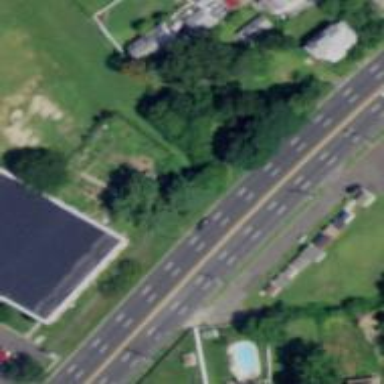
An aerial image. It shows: Trunk highway.